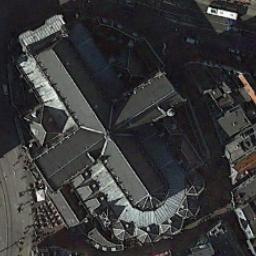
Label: church